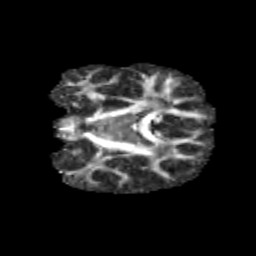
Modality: FA
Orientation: coronal
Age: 12
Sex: male
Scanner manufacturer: siemens
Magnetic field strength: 3 T
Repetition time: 3.8 s
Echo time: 0.07 s